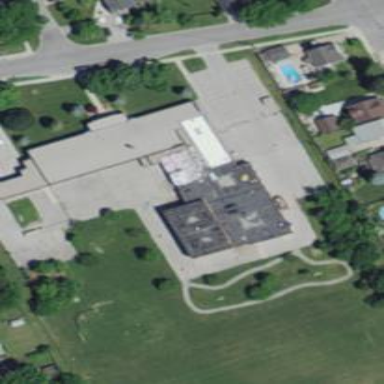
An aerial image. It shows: School.